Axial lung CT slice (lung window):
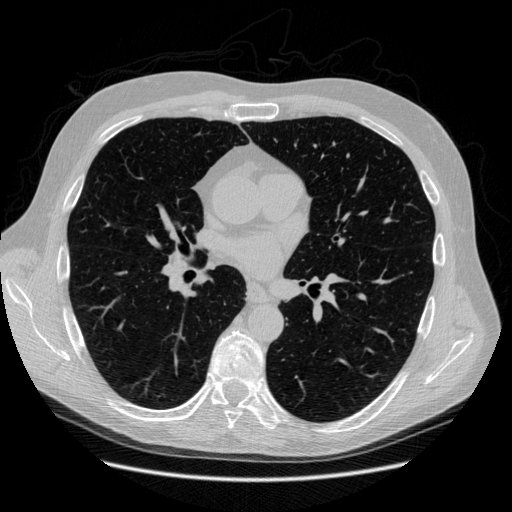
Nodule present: no